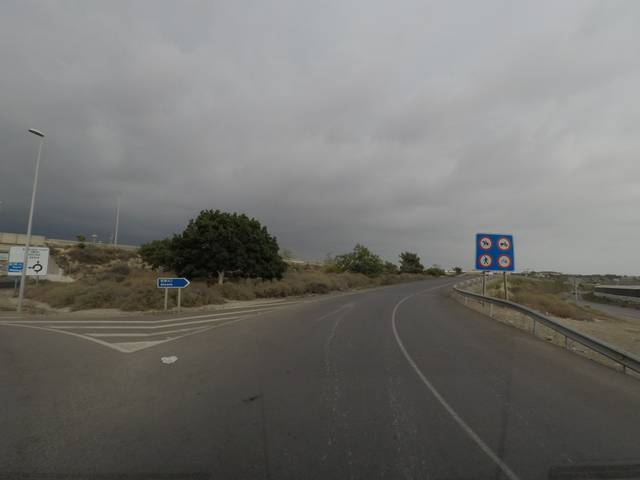
Region: Spain
Coordinates: 36.767, -2.83